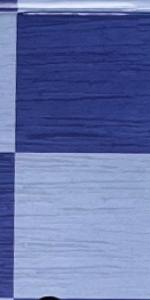
Label: Empty